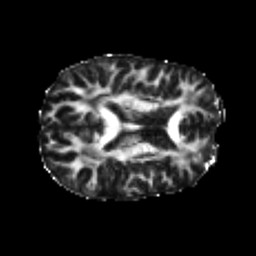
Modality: FA
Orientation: axial
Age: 20
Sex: male
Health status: healthy
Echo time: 0.074 s